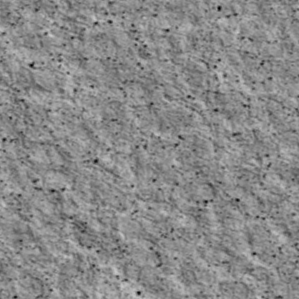
Label: non_frost